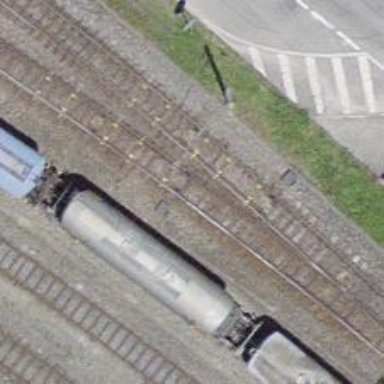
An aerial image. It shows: Railway switch.